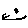
Label: circle